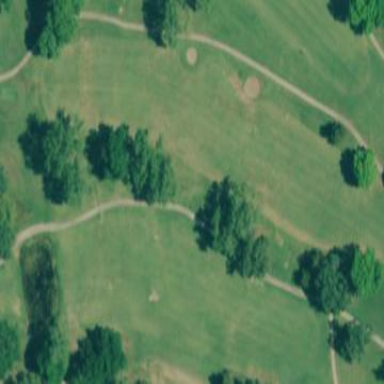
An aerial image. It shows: Designated golf cart path that is service road.